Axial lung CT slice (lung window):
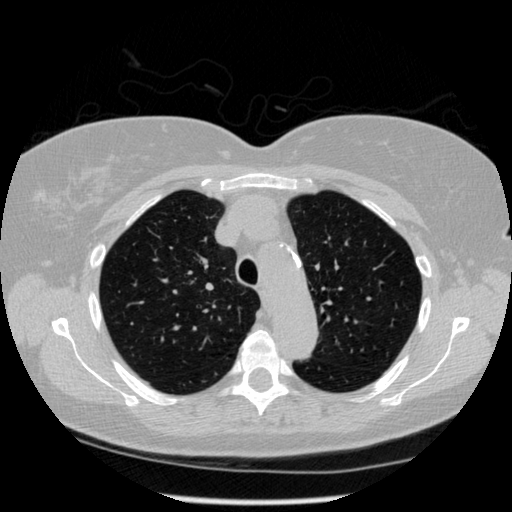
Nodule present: no